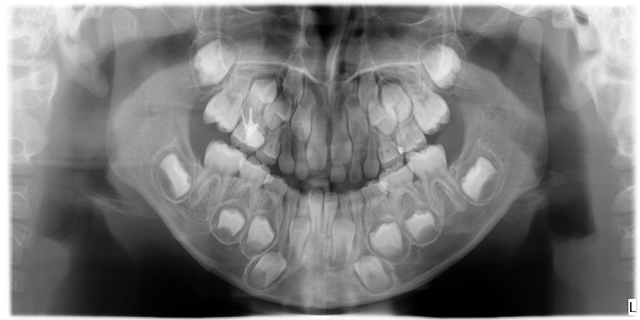
child